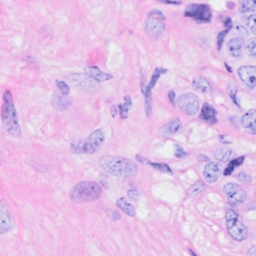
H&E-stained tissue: Breast